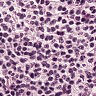
Metastatic tissue present: no